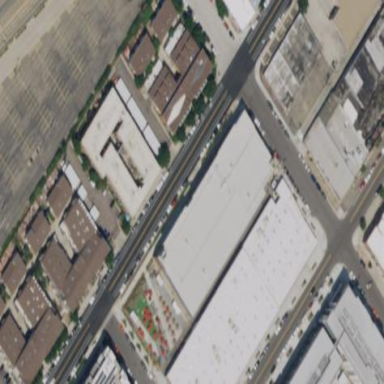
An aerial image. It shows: Commercial building with grey roof.